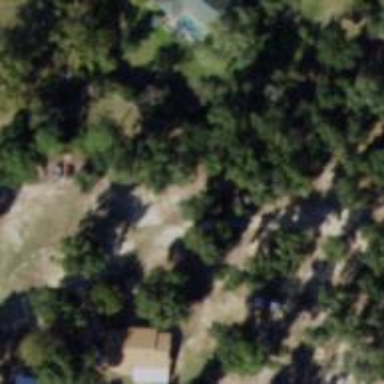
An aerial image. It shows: Driveway.